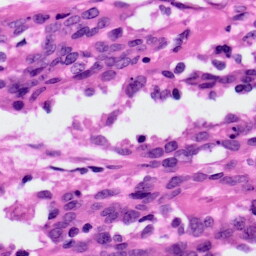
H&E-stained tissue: Ovarian